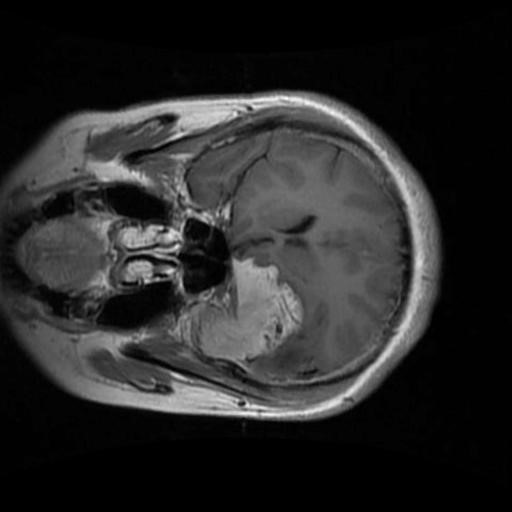
Label: brain_menin